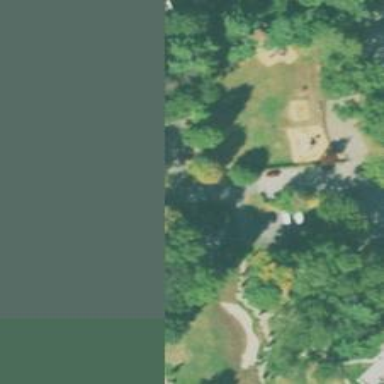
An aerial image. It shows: Recreation ground.